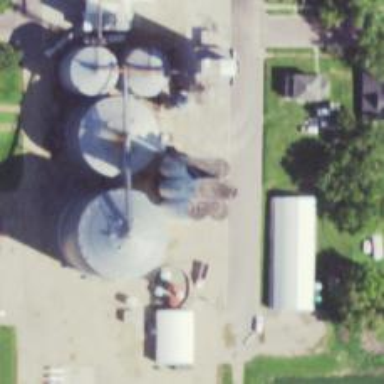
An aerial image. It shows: Silo.